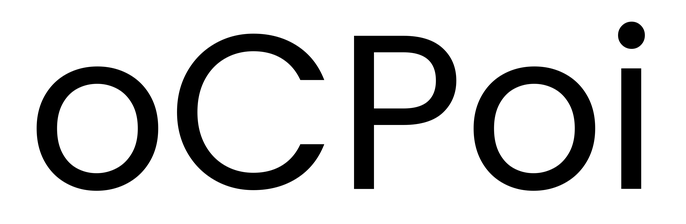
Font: Poppins-Regular